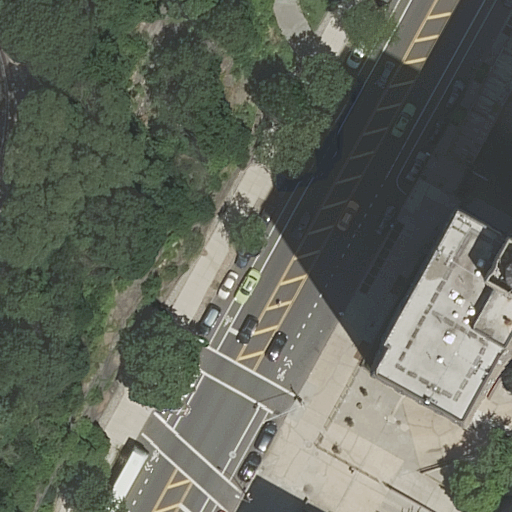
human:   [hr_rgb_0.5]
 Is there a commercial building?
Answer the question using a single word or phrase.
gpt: no

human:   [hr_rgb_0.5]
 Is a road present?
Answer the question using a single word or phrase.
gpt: yes

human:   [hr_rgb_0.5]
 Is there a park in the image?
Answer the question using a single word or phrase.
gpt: yes

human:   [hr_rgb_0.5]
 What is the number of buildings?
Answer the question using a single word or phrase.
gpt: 2

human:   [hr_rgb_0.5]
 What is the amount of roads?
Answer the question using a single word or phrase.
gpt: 4

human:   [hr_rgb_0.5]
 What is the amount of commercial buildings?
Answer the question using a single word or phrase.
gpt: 0

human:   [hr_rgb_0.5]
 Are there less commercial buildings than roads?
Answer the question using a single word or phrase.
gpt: yes

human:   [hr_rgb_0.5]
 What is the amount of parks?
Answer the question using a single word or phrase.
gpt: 1

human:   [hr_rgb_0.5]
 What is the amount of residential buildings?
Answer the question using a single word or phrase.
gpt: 2

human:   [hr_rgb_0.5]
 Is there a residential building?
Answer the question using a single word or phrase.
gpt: yes

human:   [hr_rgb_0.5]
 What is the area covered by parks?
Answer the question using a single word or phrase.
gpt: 10610m2

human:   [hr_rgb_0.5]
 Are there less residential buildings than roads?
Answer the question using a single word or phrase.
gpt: yes

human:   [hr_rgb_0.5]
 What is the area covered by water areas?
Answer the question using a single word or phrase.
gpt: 0m2

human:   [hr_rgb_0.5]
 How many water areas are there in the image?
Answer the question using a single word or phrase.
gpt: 0

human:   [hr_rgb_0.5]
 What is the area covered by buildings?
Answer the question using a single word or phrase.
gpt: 712m2

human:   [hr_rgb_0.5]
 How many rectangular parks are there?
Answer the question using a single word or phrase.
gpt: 1

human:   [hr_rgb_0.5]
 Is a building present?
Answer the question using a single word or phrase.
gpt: yes

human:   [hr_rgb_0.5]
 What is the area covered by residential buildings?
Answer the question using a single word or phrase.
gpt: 712m2

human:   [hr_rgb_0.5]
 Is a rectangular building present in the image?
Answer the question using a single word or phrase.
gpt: yes

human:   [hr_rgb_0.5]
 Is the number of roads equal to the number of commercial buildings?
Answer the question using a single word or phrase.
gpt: no

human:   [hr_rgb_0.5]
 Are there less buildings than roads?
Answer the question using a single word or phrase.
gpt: yes

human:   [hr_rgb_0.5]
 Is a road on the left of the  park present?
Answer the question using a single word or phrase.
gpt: yes

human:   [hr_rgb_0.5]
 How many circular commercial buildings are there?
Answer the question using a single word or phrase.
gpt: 0

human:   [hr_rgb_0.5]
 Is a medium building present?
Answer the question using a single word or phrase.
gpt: no

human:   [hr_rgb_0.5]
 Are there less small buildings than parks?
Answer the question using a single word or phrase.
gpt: no

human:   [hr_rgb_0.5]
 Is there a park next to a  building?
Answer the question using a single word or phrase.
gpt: yes

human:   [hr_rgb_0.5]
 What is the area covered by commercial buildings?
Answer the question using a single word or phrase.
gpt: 0m2

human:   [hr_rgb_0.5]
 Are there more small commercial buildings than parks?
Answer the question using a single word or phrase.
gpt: no

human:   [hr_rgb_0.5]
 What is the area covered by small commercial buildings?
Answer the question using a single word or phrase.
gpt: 0m2

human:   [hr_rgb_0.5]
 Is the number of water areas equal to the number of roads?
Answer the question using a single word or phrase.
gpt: no

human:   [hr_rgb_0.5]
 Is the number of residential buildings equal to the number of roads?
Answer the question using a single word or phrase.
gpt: no

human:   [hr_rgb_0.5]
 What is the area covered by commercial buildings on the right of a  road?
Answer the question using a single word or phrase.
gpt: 0m2

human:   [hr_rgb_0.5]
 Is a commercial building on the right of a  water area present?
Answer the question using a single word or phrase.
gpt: no

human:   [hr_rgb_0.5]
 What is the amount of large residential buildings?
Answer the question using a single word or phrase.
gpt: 1

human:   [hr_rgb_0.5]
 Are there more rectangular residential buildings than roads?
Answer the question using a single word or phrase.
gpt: no

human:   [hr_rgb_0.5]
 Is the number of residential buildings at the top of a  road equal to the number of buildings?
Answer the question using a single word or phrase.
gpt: yes

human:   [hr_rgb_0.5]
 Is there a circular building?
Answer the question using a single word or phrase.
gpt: no

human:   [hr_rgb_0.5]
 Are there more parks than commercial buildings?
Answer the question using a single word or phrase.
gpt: yes

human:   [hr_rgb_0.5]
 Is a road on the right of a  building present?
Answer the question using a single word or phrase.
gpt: no

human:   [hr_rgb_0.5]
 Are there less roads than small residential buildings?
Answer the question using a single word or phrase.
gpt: no

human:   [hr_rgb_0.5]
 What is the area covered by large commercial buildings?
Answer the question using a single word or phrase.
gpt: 0m2

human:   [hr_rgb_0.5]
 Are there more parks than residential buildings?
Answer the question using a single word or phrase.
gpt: no

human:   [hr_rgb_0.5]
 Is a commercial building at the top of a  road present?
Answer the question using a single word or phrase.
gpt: no

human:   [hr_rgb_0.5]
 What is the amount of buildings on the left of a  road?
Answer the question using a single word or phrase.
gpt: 0

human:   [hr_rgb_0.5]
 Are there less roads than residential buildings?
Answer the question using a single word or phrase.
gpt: no

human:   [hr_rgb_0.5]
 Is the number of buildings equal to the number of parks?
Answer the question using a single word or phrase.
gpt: no

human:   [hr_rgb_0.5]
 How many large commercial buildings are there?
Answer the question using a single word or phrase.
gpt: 0

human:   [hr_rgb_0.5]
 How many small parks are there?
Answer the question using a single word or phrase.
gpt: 0

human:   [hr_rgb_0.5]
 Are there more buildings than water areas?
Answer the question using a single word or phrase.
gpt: yes

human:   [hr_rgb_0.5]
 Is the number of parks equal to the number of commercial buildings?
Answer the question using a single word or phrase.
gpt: no

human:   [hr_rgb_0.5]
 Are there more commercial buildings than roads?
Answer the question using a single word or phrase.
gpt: no

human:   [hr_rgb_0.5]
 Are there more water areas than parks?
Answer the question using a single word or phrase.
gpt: no

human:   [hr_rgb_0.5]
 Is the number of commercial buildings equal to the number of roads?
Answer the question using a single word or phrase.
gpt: no

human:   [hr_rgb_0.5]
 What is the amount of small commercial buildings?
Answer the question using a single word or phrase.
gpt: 0

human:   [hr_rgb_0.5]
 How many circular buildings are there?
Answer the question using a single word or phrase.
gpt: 0

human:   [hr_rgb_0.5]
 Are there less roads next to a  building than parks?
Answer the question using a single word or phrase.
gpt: no

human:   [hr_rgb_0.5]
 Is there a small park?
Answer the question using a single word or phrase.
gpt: no

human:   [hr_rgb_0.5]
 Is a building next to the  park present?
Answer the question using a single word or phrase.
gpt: yes

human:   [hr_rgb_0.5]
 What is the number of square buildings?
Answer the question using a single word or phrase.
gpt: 0

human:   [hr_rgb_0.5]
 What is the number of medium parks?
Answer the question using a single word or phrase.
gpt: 0

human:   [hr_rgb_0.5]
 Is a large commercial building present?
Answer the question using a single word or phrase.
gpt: no

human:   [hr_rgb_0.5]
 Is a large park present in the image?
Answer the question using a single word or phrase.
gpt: yes

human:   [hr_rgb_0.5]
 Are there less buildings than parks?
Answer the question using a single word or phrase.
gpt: no

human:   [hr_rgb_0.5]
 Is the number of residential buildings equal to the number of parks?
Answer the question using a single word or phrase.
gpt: no